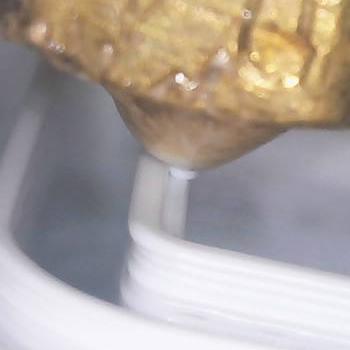
Flow rate: 126%